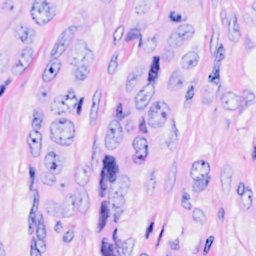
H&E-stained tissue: Breast